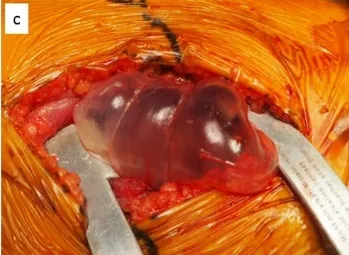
C: Apperarance of left lung at emergency thoracotomy.
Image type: medical_photograph (other_medical_photograph)